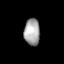
Tissue: lung
Cell type: Myeloid cells
Senescence score: 0.5501
Nuclear area (px): 412
Mean DAPI intensity: 166.114